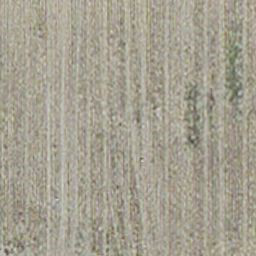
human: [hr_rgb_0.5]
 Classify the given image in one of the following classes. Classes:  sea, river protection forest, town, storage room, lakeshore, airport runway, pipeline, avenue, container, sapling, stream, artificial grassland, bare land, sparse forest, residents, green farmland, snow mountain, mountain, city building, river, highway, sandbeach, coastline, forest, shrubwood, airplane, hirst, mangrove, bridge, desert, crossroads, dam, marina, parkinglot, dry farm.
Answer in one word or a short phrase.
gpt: dry farm